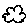
Label: cloud